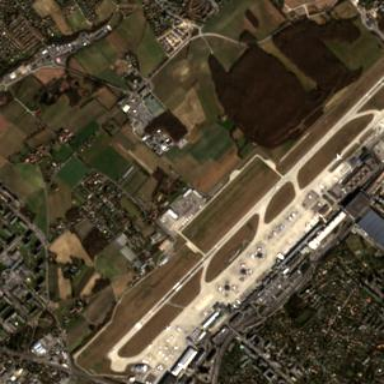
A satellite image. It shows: Area designated as taxiway at the airport.